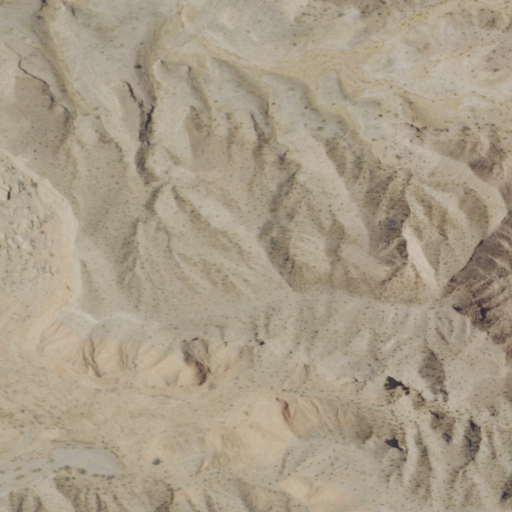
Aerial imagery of cape in Nevada named Submarine Point containing shrub, grassland, barren land, and herbaceous wetlands